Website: walmart
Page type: receipt
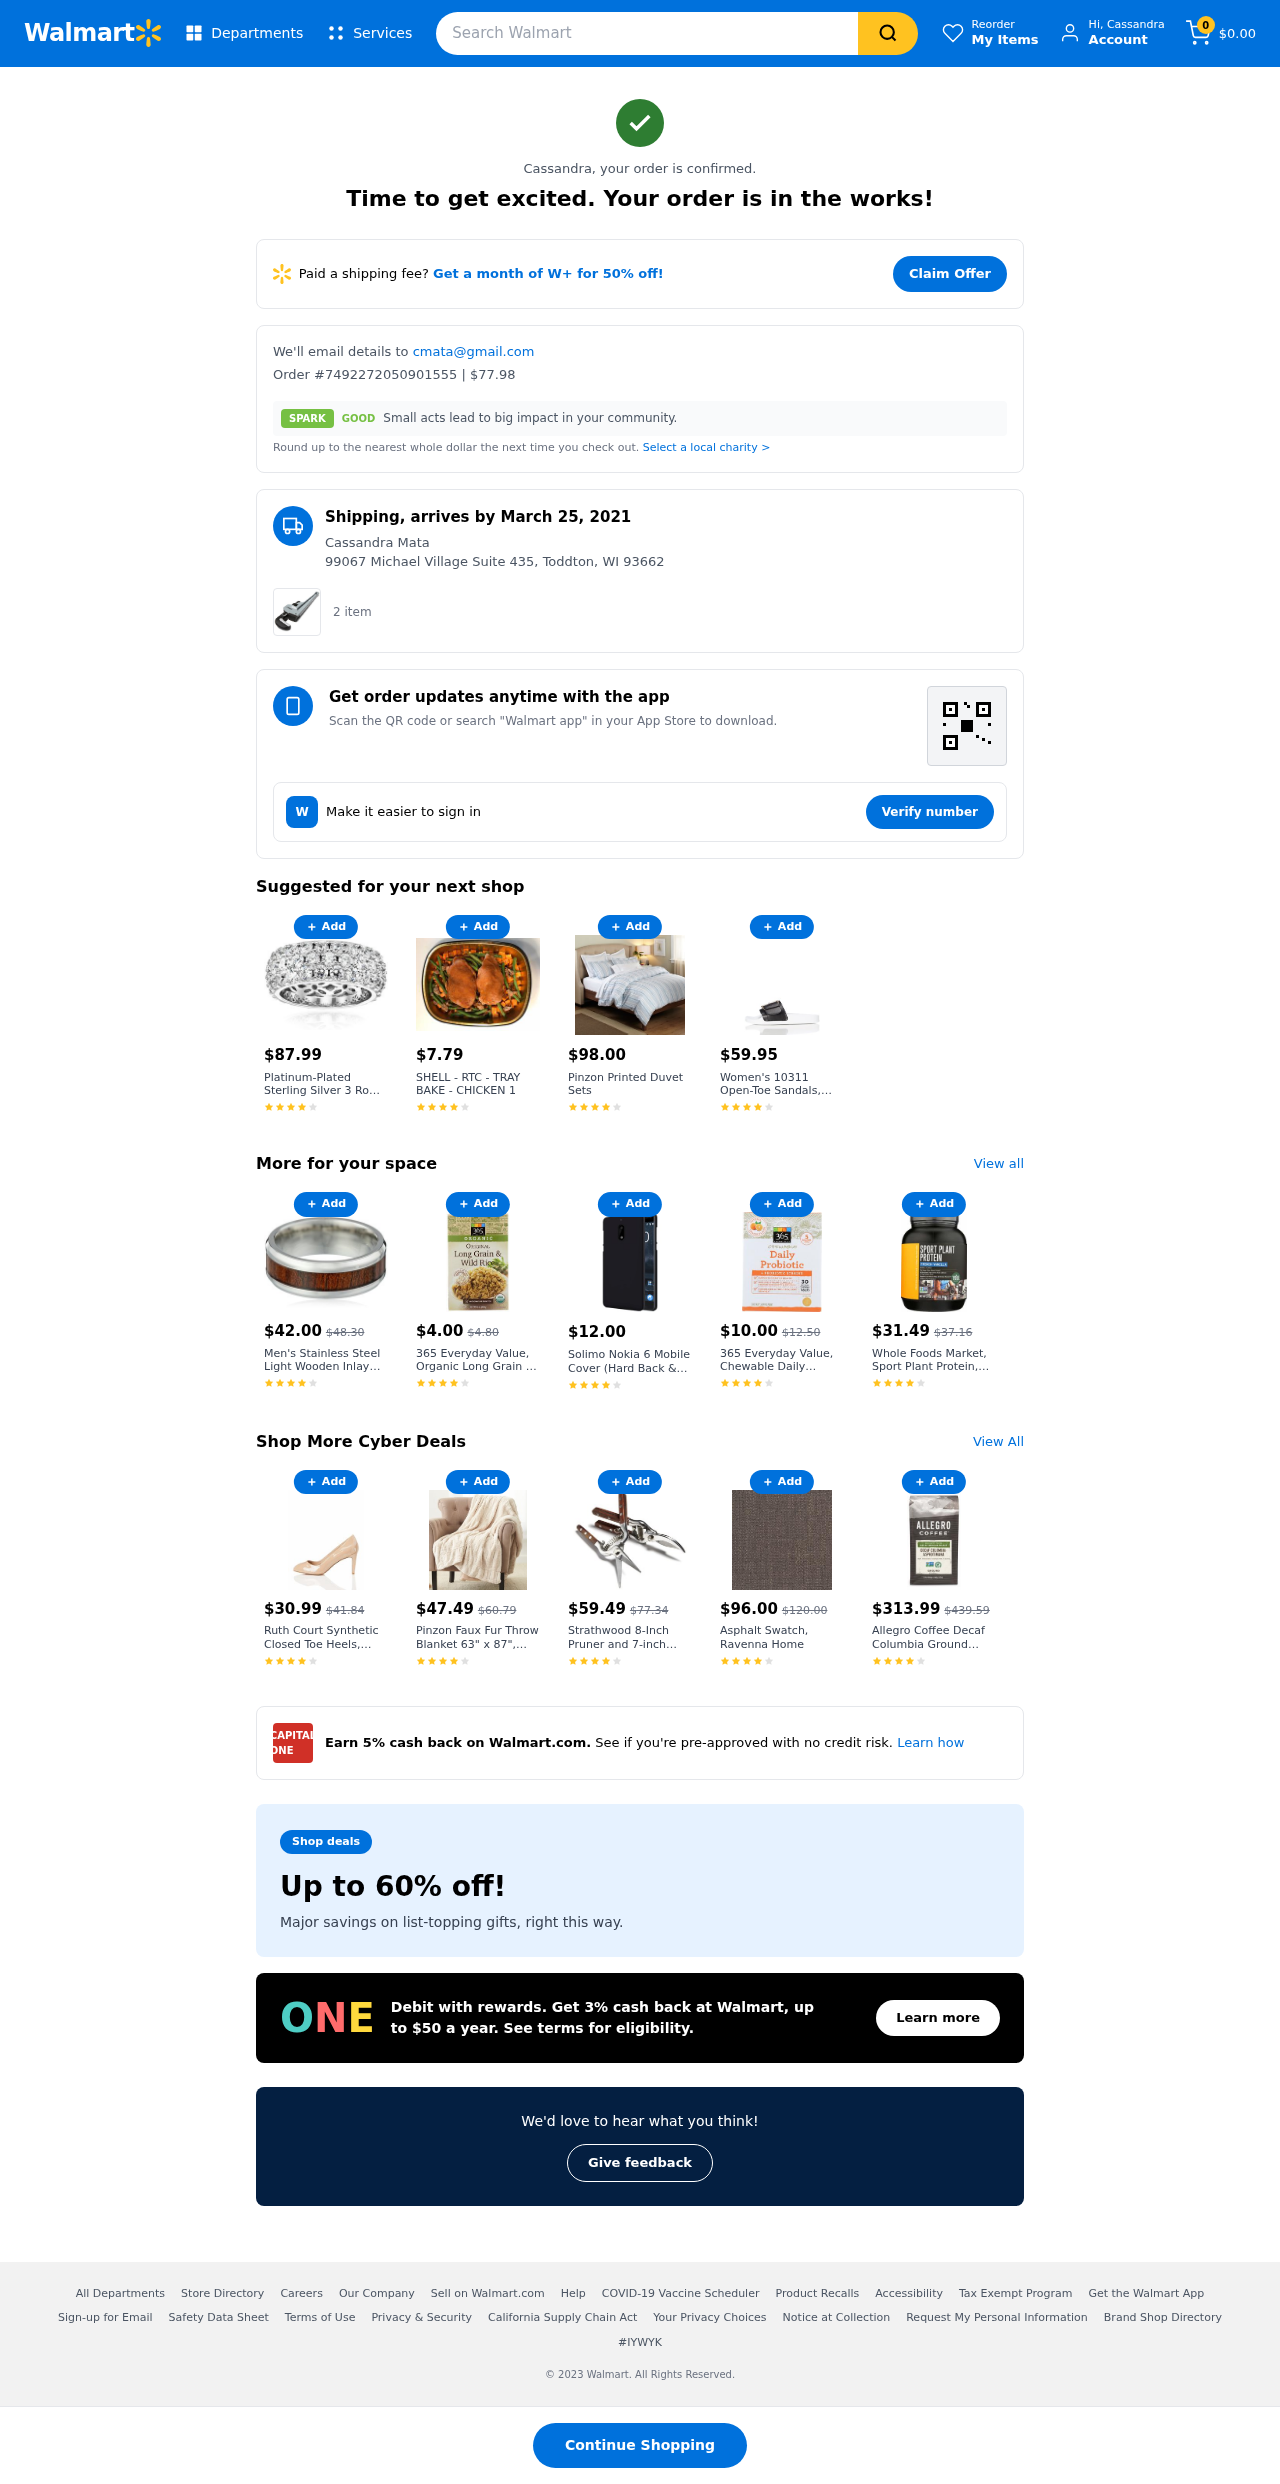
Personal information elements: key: PII_EMAIL
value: cmata@gmail.com
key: PII_FIRSTNAME
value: Cassandra
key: PII_FULLNAME
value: Cassandra Mata
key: PII_ADDRESS
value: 99067 Michael Village Suite 435, Toddton, WI 93662
Product elements: key: PRODUCT10_NAME
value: Whole Foods Market, Sport Plant Protein, French Vanilla, 33 oz
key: PRODUCT10_PRICE
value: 31.49
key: PRODUCT11_NAME
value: Bourge Men's Navy and Sky Running Shoes-10 UK (44 EU) (11 US) (Loire-281)
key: PRODUCT11_PRICE
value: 44
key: PRODUCT12_NAME
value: Ruth Court Synthetic Closed Toe Heels, Beige (Nude Patent), 8 UK
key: PRODUCT12_PRICE
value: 30.99
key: PRODUCT13_NAME
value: Pinzon Faux Fur Throw Blanket 63" x 87", Ivory
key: PRODUCT13_PRICE
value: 47.49
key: PRODUCT14_NAME
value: Strathwood 8-Inch Pruner and 7-inch Floral Snipping Shears with Wood Handles
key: PRODUCT14_PRICE
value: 59.49
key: PRODUCT15_NAME
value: Asphalt Swatch, Ravenna Home
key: PRODUCT15_PRICE
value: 96
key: PRODUCT16_NAME
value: Allegro Coffee Decaf Columbia Ground Coffee, 12 Ounce
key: PRODUCT16_PRICE
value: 313.99
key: PRODUCT17_NAME
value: Ravenna Home Oakesdale Contemporary Recliner, 35.4"W, Langley Grey (Renewed)
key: PRODUCT17_PRICE
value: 20.49
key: PRODUCT1_QUANTITY
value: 2
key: PRODUCT2_NAME
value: Platinum-Plated Sterling Silver 3 Row Pave Ring set with Round Swarovski Zirconia (3.45 cttw), Size
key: PRODUCT2_PRICE
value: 87.99
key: PRODUCT3_NAME
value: SHELL - RTC - TRAY BAKE - CHICKEN 1
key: PRODUCT3_PRICE
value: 7.79
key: PRODUCT4_NAME
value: Pinzon Printed Duvet Sets
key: PRODUCT4_PRICE
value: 98
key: PRODUCT5_NAME
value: Women's 10311 Open-Toe Sandals, White, 8 US
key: PRODUCT5_PRICE
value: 59.95
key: PRODUCT6_NAME
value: Men's Stainless Steel Light Wooden Inlay Ring, Size 11
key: PRODUCT6_PRICE
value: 42
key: PRODUCT7_NAME
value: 365 Everyday Value, Organic Long Grain & Wild Rice, Original, 6 oz
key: PRODUCT7_PRICE
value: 4
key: PRODUCT8_NAME
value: Solimo Nokia 6 Mobile Cover (Hard Back & Slim),Black
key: PRODUCT8_PRICE
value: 12
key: PRODUCT9_NAME
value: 365 Everyday Value, Chewable Daily Probiotic 5 Billion CFU, Orange Flavor, 30 ct
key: PRODUCT9_PRICE
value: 10
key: PRODUCT6_ORIGINAL_PRICE
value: $48.30
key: PRODUCT7_ORIGINAL_PRICE
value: $4.80
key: PRODUCT9_ORIGINAL_PRICE
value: $12.50
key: PRODUCT10_ORIGINAL_PRICE
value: $37.16
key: PRODUCT11_ORIGINAL_PRICE
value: $53.68
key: PRODUCT12_ORIGINAL_PRICE
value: $41.84
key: PRODUCT13_ORIGINAL_PRICE
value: $60.79
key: PRODUCT14_ORIGINAL_PRICE
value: $77.34
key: PRODUCT15_ORIGINAL_PRICE
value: $120.00
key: PRODUCT16_ORIGINAL_PRICE
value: $439.59
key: PRODUCT17_ORIGINAL_PRICE
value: $27.05
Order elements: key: ORDER_NUM_ITEMS
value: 0
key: ORDER_TOTAL
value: $0.00
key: ORDER_ID
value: #7492272050901555
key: ORDER_TOTAL
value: $77.98
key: ORDER_DELIVERY_DATE
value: March 25, 2021
Search elements: key: HEADER_SEARCH
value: Search Walmart